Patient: sex M, age 52
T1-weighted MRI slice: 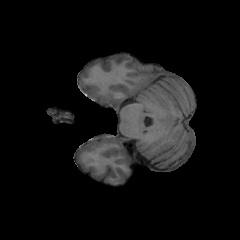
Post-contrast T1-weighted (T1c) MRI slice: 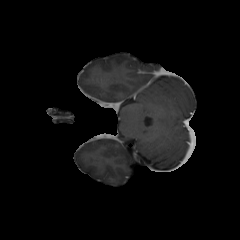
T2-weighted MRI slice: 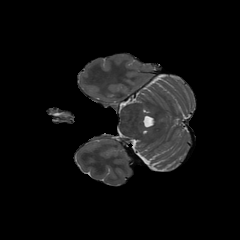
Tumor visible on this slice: no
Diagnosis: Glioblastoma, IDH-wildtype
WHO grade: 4